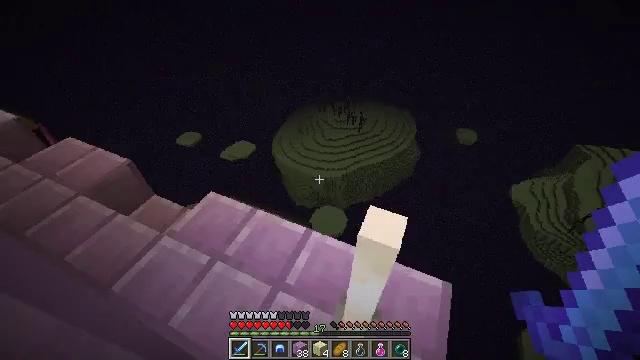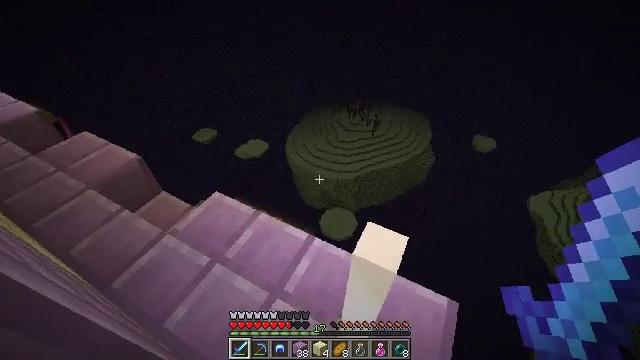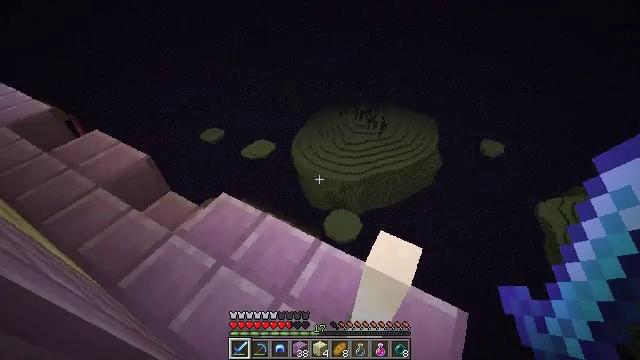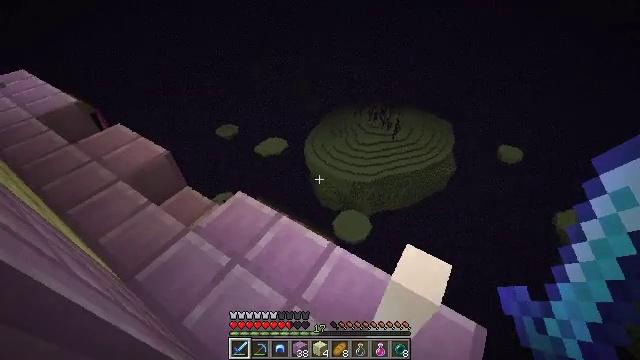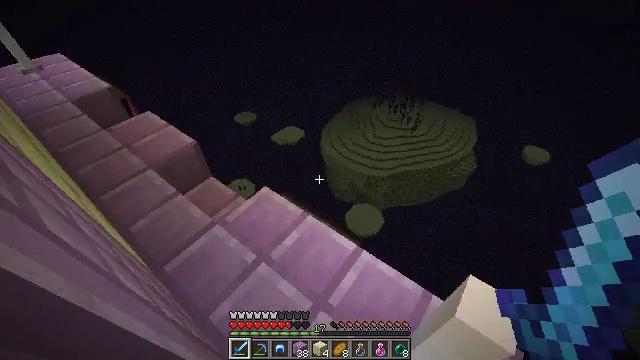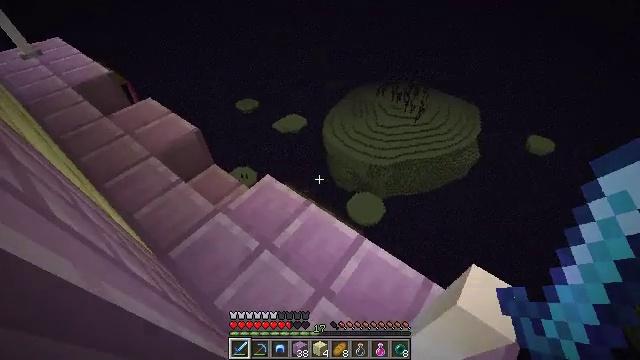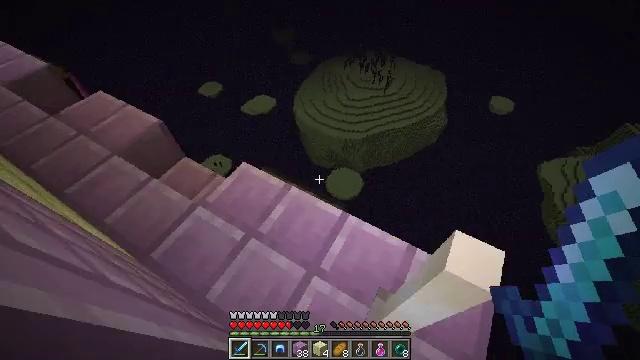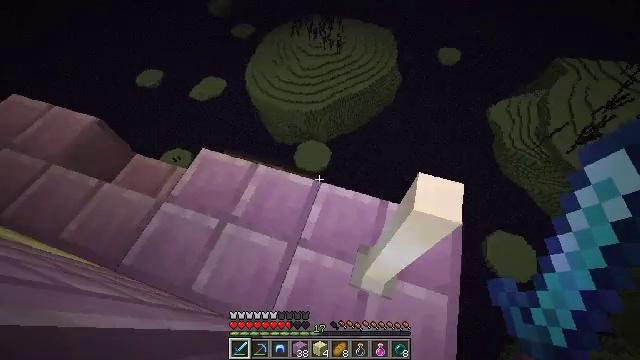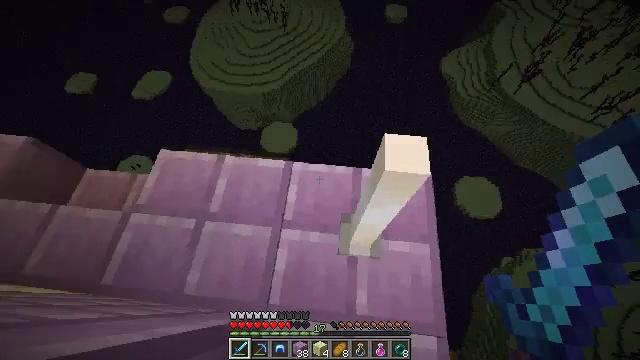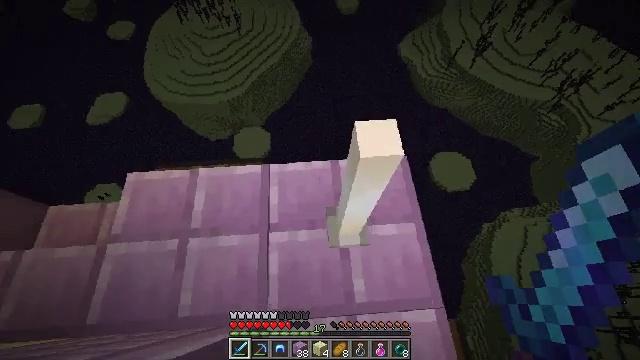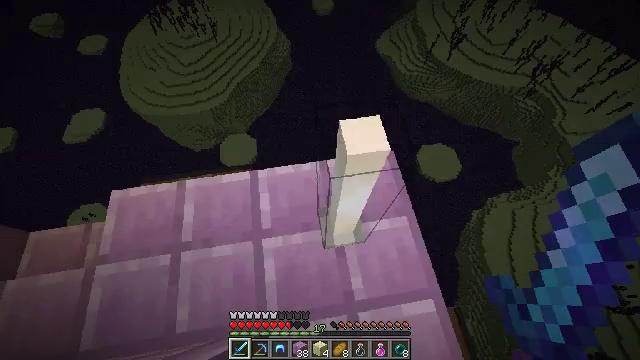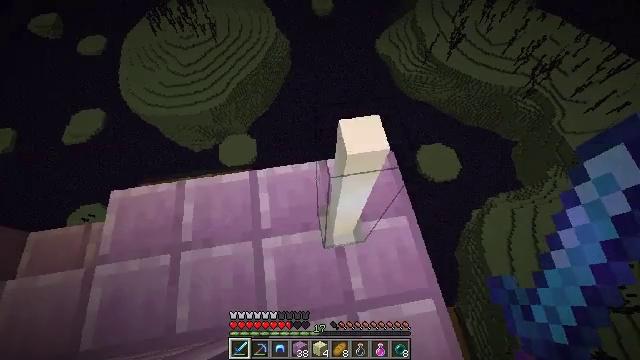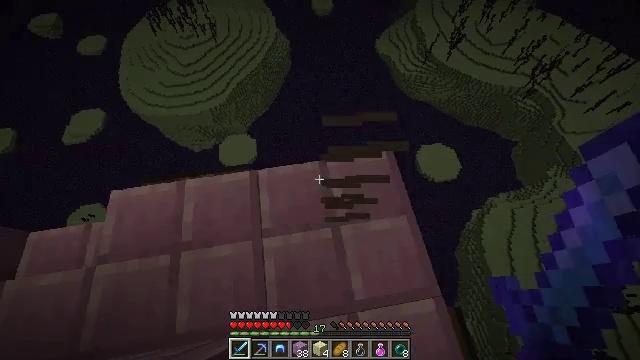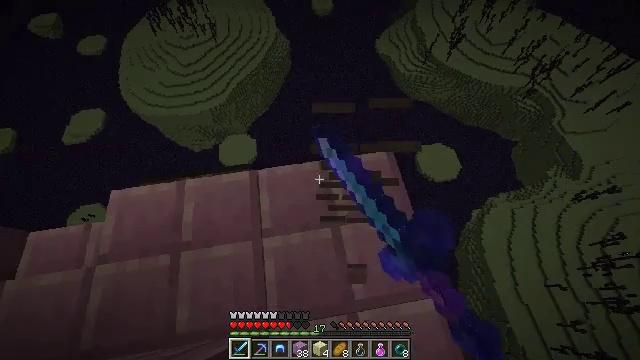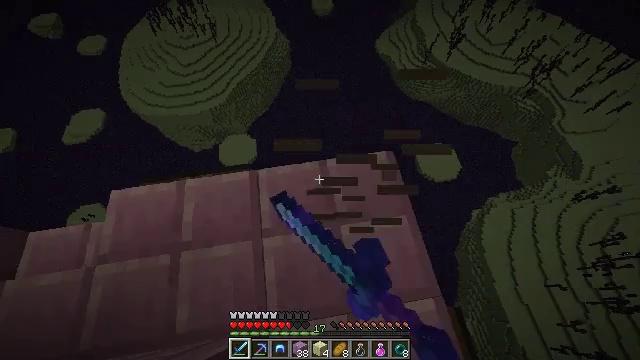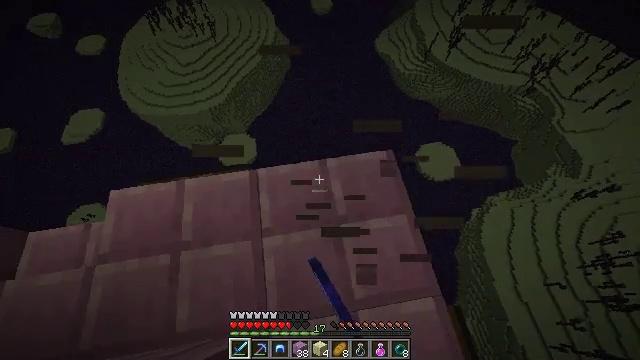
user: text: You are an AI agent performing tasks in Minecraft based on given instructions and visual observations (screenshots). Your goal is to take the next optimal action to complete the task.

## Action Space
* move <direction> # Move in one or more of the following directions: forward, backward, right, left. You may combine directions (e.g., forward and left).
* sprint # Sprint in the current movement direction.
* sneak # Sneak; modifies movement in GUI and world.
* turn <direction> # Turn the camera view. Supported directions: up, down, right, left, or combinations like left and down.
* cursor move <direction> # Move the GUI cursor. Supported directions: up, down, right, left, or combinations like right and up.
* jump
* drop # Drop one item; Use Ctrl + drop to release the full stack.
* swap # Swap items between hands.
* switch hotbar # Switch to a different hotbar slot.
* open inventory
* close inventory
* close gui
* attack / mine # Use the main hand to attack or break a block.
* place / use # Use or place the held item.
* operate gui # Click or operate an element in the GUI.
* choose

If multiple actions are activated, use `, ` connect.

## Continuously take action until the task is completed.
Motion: motion action
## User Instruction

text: Harvest the end rod for use.
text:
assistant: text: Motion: turn left
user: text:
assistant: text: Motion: move forward, turn left
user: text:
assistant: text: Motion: move forward, turn left
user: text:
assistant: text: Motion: move forward, turn left and down
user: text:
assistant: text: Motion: move forward, turn down
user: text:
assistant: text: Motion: turn right and down
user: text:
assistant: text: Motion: turn right and down
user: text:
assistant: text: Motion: turn right and down
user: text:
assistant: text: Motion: turn right
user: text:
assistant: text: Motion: turn right
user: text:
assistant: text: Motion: no_op
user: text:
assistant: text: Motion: attack / mine
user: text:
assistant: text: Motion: attack / mine
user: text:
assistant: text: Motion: attack / mine
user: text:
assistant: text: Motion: no_op
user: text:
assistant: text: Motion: turn right and down
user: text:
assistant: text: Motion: turn right
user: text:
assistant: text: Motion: turn left and up
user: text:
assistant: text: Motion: move forward, turn left and up
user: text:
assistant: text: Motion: move forward, turn left and up
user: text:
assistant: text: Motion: move forward, turn left and up
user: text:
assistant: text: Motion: move forward, turn left and up
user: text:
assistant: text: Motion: move forward, turn left and up
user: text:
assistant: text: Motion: no_op
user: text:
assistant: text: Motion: no_op
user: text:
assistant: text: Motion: move left
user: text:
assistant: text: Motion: move left
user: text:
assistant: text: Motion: move left, turn left and up
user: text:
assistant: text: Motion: move left, turn left and up
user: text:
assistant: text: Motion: move forward and move left, turn left and up